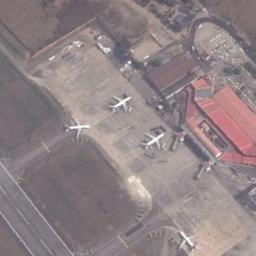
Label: airplane